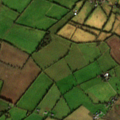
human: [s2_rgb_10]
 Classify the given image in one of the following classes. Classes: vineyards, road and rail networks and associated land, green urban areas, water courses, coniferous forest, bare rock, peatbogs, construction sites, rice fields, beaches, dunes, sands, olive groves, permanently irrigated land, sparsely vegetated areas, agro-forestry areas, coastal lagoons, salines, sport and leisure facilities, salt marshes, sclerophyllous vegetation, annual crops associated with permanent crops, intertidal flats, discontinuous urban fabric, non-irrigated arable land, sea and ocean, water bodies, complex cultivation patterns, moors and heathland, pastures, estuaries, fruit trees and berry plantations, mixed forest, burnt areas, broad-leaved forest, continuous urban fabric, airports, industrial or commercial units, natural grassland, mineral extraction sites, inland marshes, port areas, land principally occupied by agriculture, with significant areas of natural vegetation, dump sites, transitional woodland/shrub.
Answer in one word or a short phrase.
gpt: non-irrigated arable land, pastures